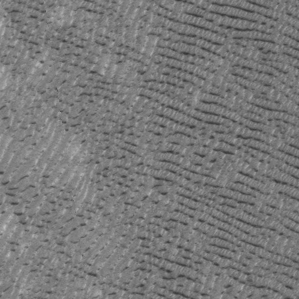
Label: frost